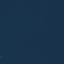
Land use / land cover class: SeaLake